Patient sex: M
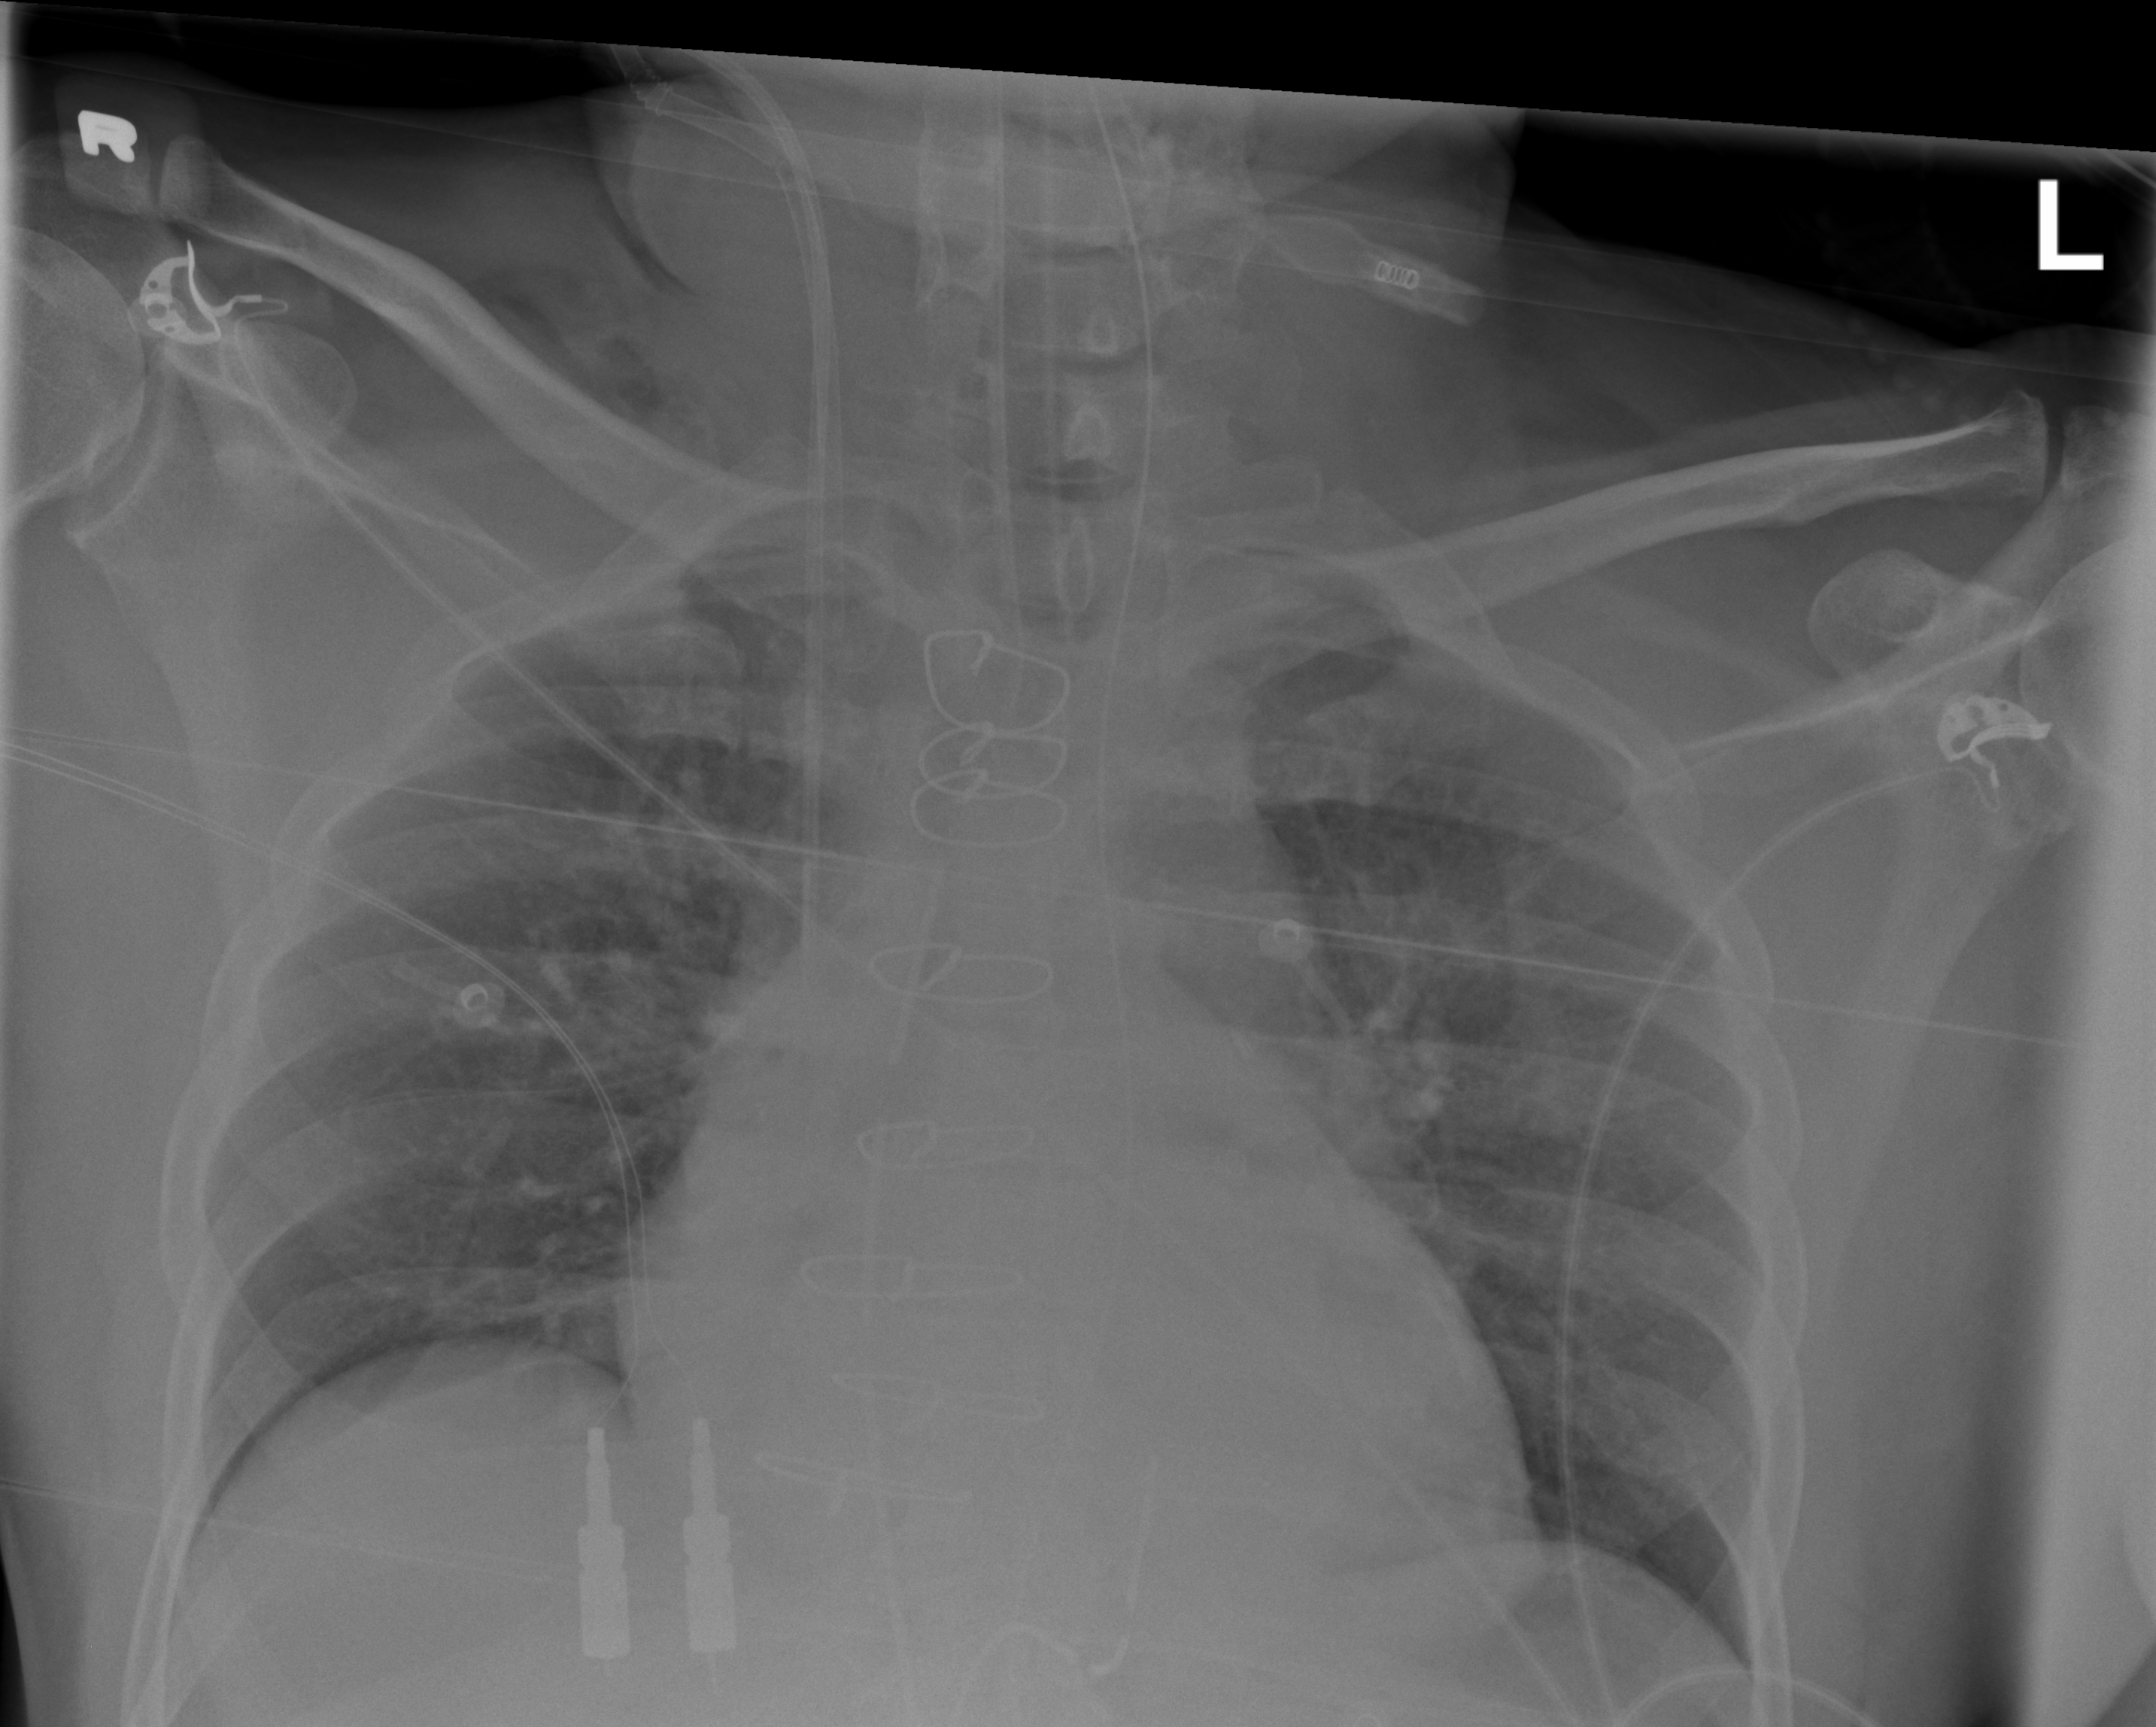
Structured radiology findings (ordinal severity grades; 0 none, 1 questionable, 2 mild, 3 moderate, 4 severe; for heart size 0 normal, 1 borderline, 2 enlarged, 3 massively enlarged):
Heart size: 2
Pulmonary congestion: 1
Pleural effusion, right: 0
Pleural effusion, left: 0
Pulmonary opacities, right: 0
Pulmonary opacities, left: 0
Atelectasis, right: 0
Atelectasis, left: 0